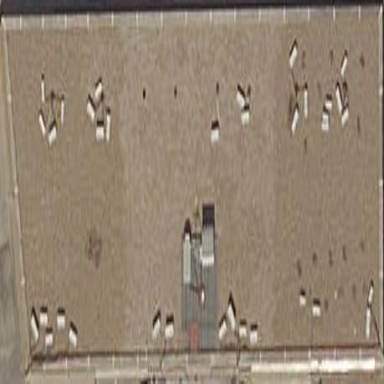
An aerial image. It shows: Commercial building.